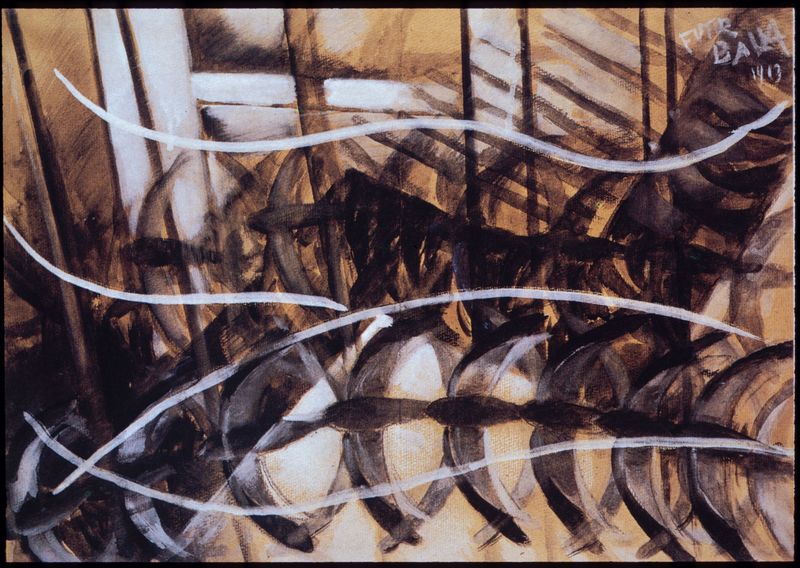
Titel: Linee andamentali e successioni dinamiche
Künstler: Giacomo Balla
Standort: Milano
Institution: Privatsammlung
Schlagwörter: vogel, weiß, kubismus, bewegung, braun, fenster, schwarz, tür, tanz, signatur, welle, italien, moderne, abstrakt, formen, linien, treppe, duktus, striche, abstraktion, futurismus, linie, flug, wirbelsäule, strich, dynamik, pinsel, fisch, zeit, verlauf, geschwindigkeit, halbkreise, konstuktion, facetten, marc, abstakt, schwalbe, balla, simultan, ablauf, carra, simultaneität, disch, fsich, fuer balla, futurismmus, giacomo balla